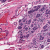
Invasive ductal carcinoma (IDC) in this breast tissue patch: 0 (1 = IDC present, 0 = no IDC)